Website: walmart
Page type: cart
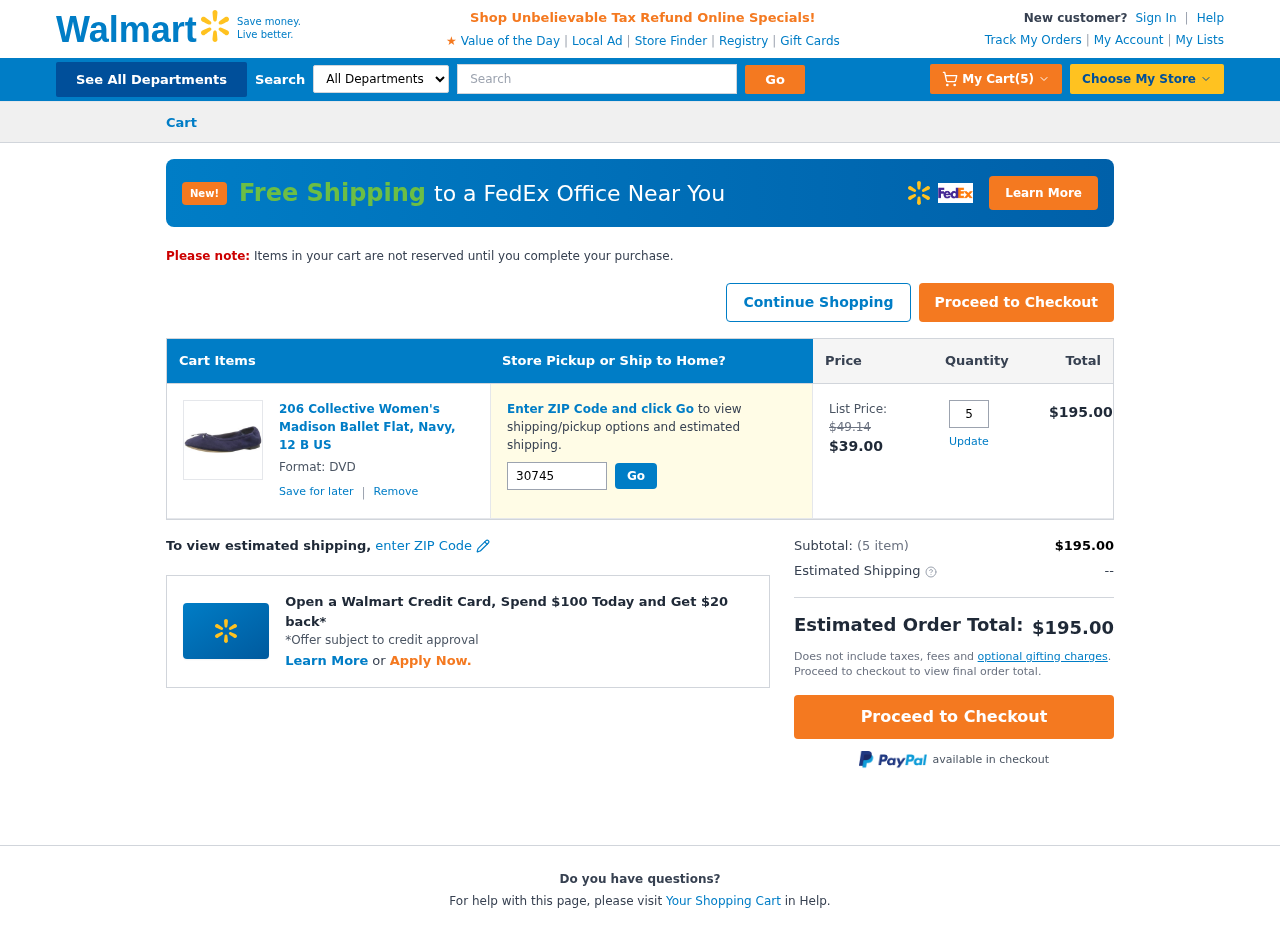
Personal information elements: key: PII_POSTCODE
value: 30745
Product elements: key: PRODUCT1_NAME
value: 206 Collective Women's Madison Ballet Flat, Navy, 12 B US
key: PRODUCT1_PRICE
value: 39
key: PRODUCT1_QUANTITY
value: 5
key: PRODUCT1_ORIGINAL_PRICE
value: $49.14
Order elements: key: ORDER_NUM_ITEMS
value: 5
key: ORDER_SUBTOTAL
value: $195.00
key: ORDER_TOTAL
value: $195.00
Search elements: key: HEADER_SEARCH
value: Search